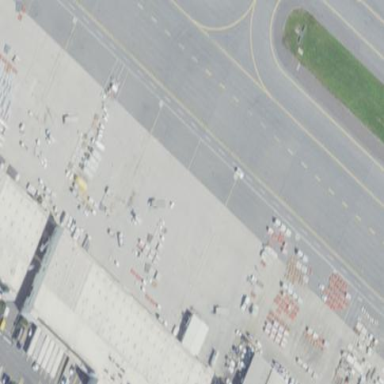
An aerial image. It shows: Concrete apron at the airport.